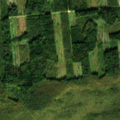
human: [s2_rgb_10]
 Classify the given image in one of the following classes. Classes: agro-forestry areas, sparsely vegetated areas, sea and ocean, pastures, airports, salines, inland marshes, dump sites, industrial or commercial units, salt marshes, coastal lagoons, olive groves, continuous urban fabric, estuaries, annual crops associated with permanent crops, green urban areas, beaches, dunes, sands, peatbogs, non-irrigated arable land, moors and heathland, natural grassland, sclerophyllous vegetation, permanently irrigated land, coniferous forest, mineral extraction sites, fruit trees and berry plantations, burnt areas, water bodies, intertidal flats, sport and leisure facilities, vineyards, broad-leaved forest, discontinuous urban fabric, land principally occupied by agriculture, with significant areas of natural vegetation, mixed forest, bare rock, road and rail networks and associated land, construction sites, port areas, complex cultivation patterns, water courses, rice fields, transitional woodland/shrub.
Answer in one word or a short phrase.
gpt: non-irrigated arable land, mixed forest, transitional woodland/shrub, peatbogs